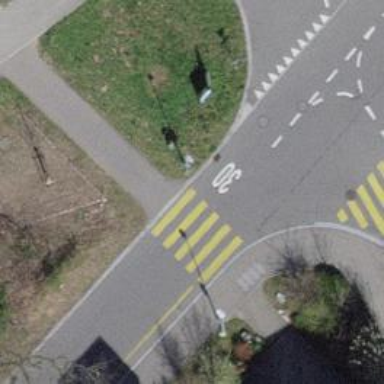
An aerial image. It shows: Zebra crossing on the road.